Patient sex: M
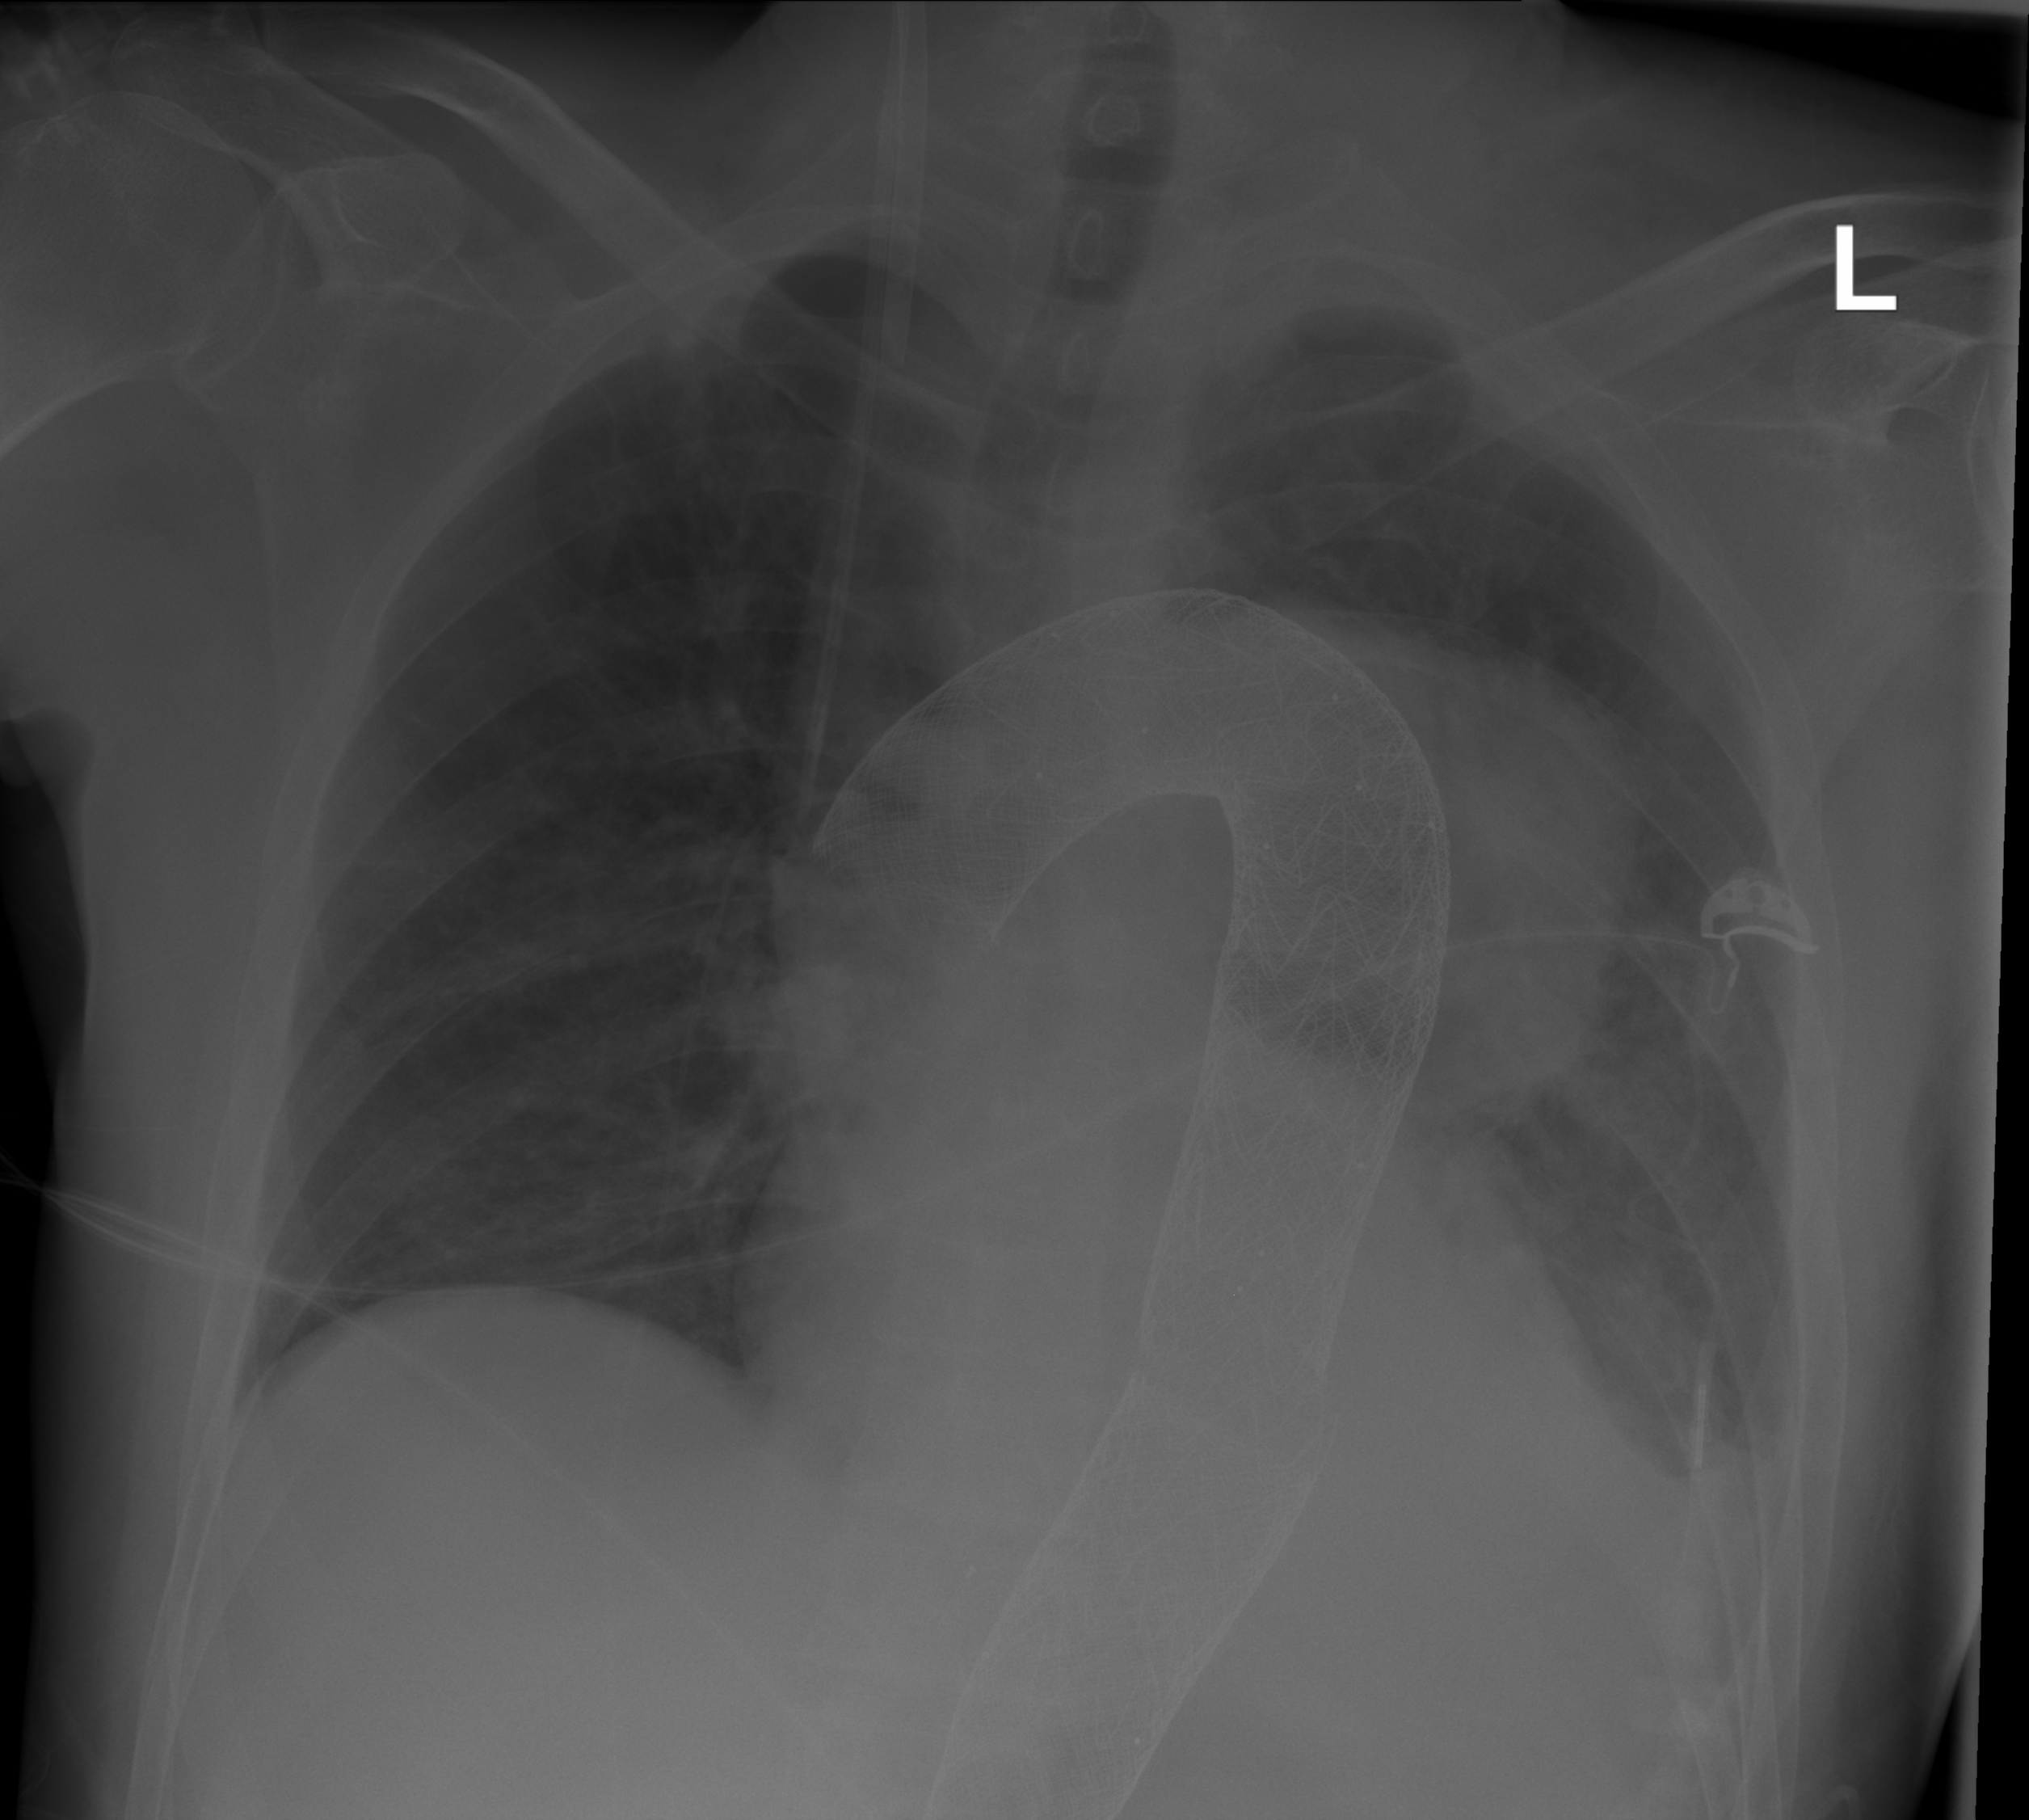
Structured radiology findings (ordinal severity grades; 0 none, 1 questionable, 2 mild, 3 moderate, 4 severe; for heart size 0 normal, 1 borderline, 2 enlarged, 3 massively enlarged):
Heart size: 0
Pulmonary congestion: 0
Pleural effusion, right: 0
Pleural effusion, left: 2
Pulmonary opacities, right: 0
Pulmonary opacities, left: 0
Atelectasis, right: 0
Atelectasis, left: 2